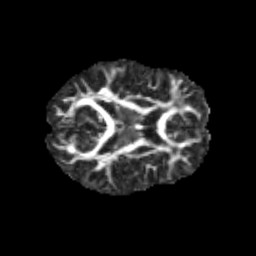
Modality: FA
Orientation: axial
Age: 10
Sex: male
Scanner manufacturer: siemens
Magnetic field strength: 3 T
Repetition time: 3.8 s
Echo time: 0.07 s